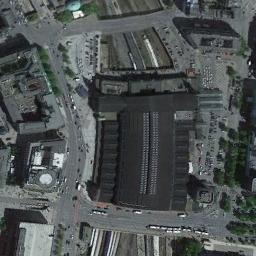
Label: railway_station